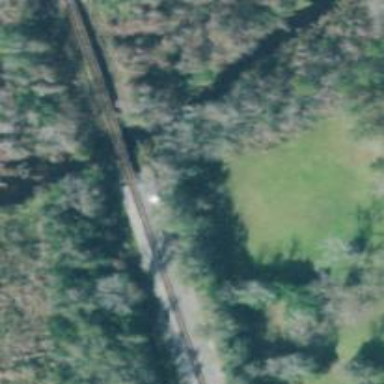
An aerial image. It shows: Bridge over railway line.